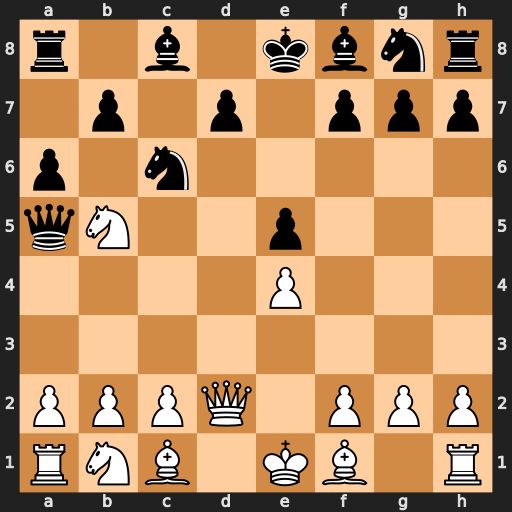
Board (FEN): r1b1kbnr/1p1p1ppp/p1n5/qN2p3/4P3/8/PPPQ1PPP/RNB1KB1R
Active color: w
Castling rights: KQkq
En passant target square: -
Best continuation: Qxa5 Nxa5 Nc7+